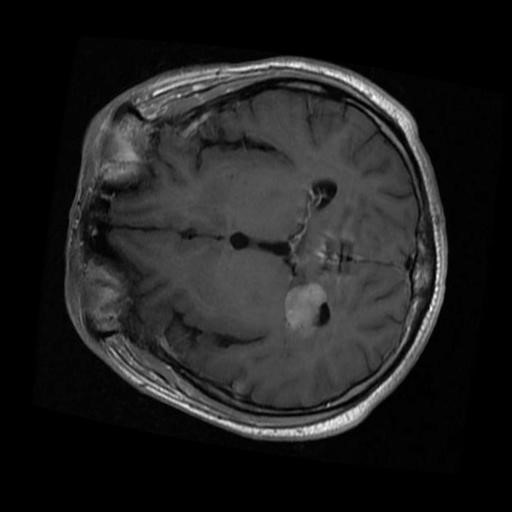
Label: brain_menin